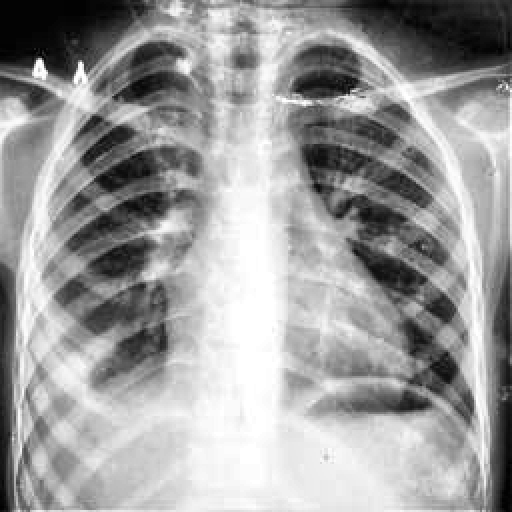
Finding: TUBERCULOSIS